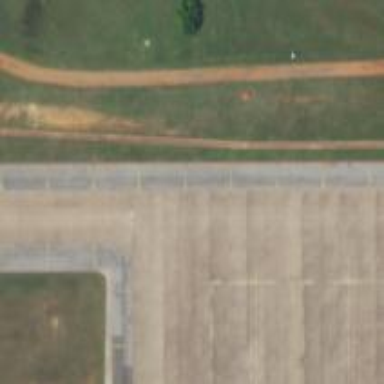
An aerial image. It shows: Image of taxiway at airport.